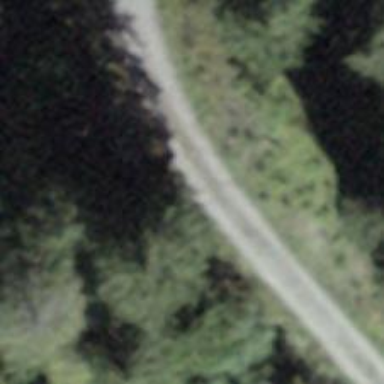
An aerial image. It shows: Service road with gravel surface.